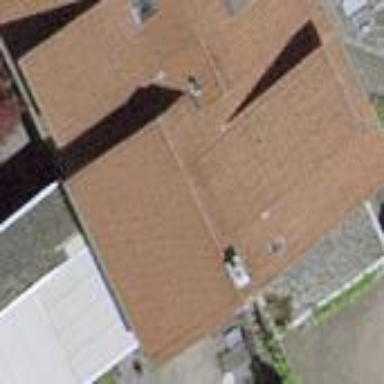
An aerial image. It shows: Semi-detached house.